Question: I have a header row which has this structure:
'''
<th...
<a...
<span...
{text}
'''
If you look at the attachement, you will notice that all the headers with this structure are aligned.
Well, when a specific header is clicked for "sorted" status, the structure will be like:
'''
<th...
<a...
<span...
<table>
<tbody>
<tr>
<td>
{text}
</td>
<td>
<div> //with a background image
</td>
</tr>
</tbody>
</table>
'''
Well, in IE8 this sorted column is no longer aligned (see the screenshot please).
I've tried a lot to put some css style (position:relative, etc) to the table inside the span to fix the alignment in IE8 but I failed..
Is here any css guru which can suggest a fix?
Please note that I can NOT change this structure (its some generated code from ICEfaces library) but I can apply css attributes (if I know where...).
Also, there is no css difference (some specific important style) to the sorted column applied. Just plain table inside that span.
Thanks.

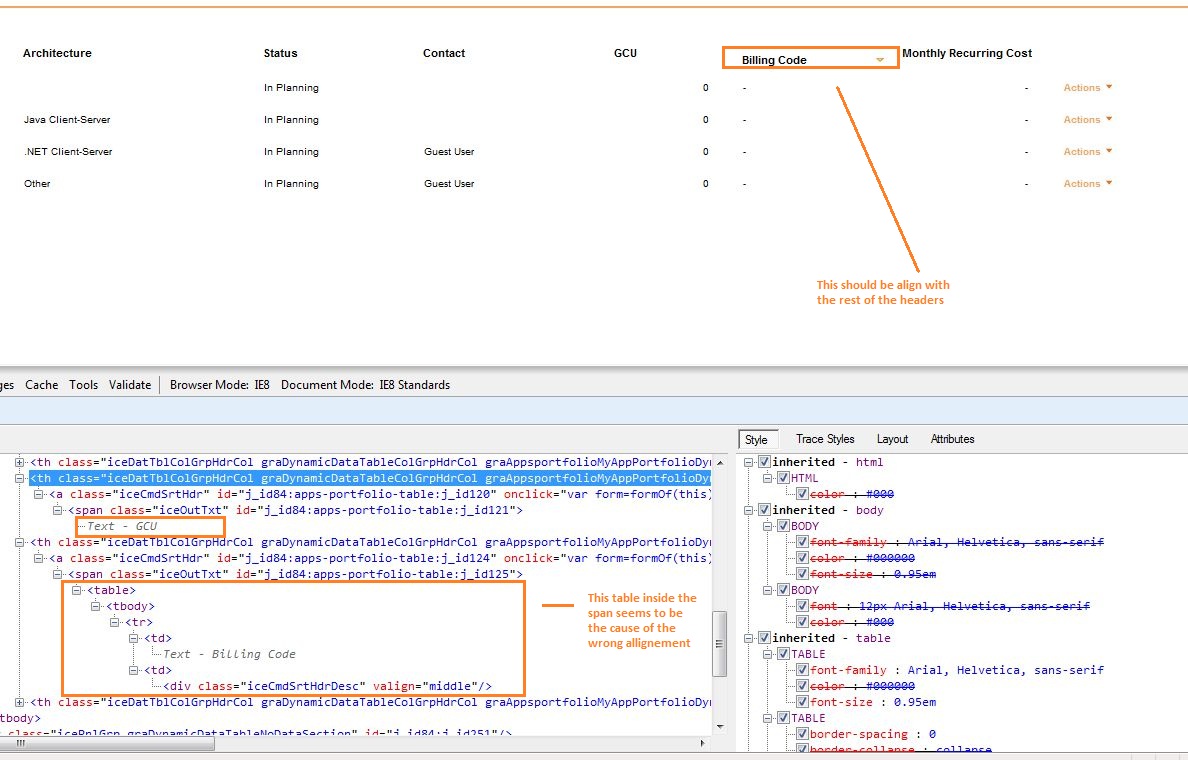
Answer: Check the vertical-align property, maybe. Here, judging by the screencap, it seems to be in default mode, 'baseline'. (I'm not sure it will do much, though)
Try :
th.stuff {
vertical-align:top;
}
or :
th.stuff {
vertical-align:middle;
}
Also you could make all th slightly higher and gain somme padding to align the content. I think the problem, overall; commes from the select that appears in the th, inside the table.